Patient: sex F, age 38
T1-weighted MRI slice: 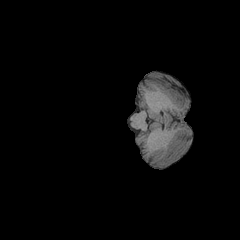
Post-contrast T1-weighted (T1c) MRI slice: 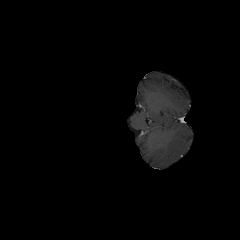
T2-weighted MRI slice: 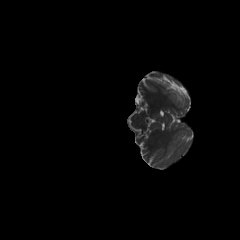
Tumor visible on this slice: no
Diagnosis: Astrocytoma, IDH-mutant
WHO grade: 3